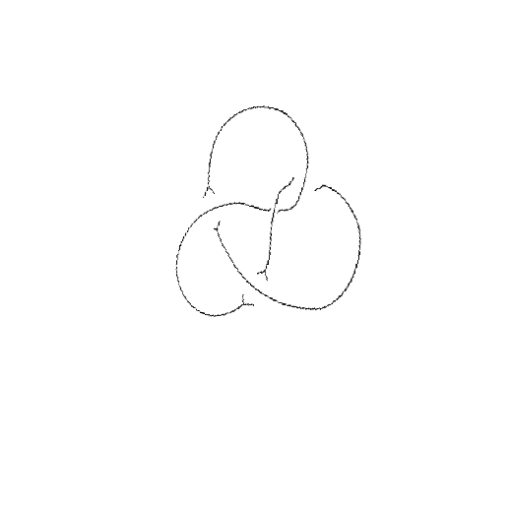
Crossing number: 4